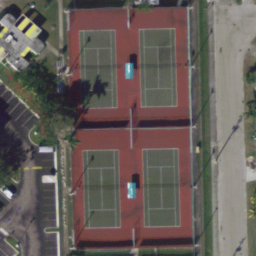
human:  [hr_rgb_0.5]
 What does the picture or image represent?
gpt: tennis court